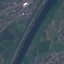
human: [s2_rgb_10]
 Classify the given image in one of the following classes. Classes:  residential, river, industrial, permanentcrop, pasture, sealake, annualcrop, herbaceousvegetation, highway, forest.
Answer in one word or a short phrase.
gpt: River